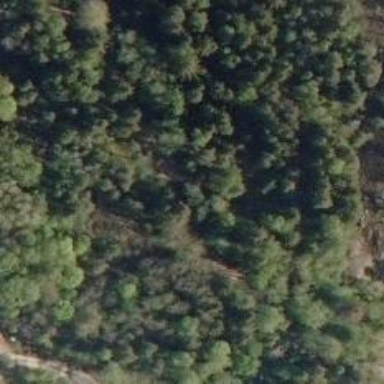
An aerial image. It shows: Cliff in nature.